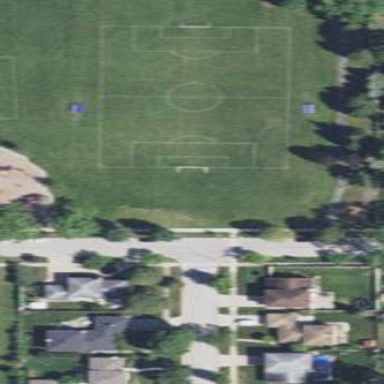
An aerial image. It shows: Soccer pitch designated for leisure and sports activities.